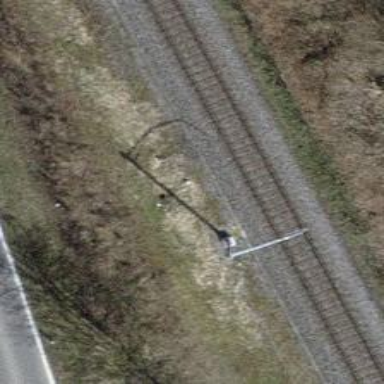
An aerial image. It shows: Railway with electrified contact lines.